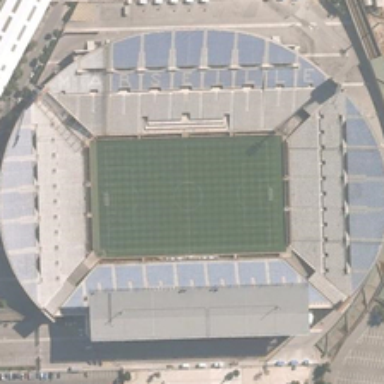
The blearchers surrounding the playground forms into a ellipse .